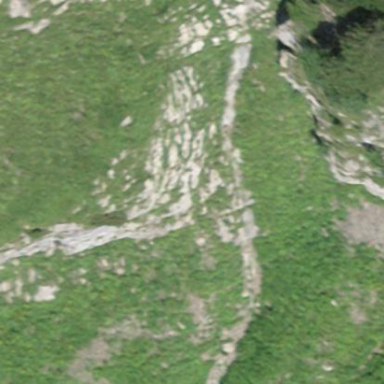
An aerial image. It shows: Landscape of bare rock.